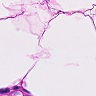
Metastatic tissue present: no